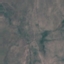
Label: HerbaceousVegetation